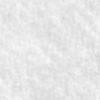
Label: no_change